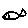
Label: fish